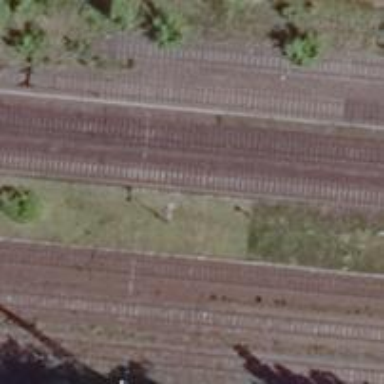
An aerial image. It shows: Railway signal.